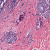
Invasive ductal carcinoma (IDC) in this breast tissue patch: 0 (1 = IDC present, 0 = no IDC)